Question: I am trying to import data from MS SQL Server DB into MS Access using ODBC.
For mostly all datatypes the import is mapping types correctly, but when the SQL Server column datatype is Decimal Number, MS Access converts it to text datatype.
So I am trying to find a proper workaround that automatically converts this Text into Decimal Number.
E.g :
one price is coming in as '3978.76821' and datatype is set to text so I can't run simple calculations on the field.

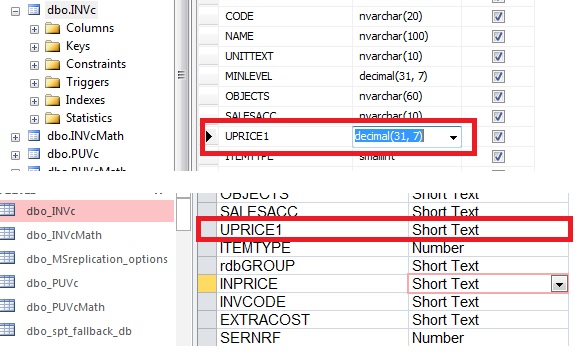
Answer: Access is converting the 'decimal(31,7)' column to 'Text(31)' because the maximum precision for an Access 'Decimal' column is 28. I confirmed this by importing the following SQL Server table:
'''
CREATE TABLE [dbo].[importTest](
[seq] [int] NULL,
<URL> NULL,
<URL> NULL
) ON [PRIMARY]
'''
Workaround 1:
Create a View on the SQL Server to "downsize" the offending columns...
'''
CREATE VIEW dbo.importTestForAccess AS
SELECT seq, textCol,
CONVERT(decimal(28,7), decimalCol) AS decimalCol
FROM dbo.importTest
'''
...and then import the View instead of the Table.
Workaround 2:
Import the table as before, and then convert the column from Text to Decimal in Access via VBA
'''
CurrentProject.Connection.Execute _
"ALTER TABLE dbo_importTest " & _
"ALTER COLUMN decimalCol DECIMAL(28,7)"
'''